Milling tool wear sample.
Tool blade image: 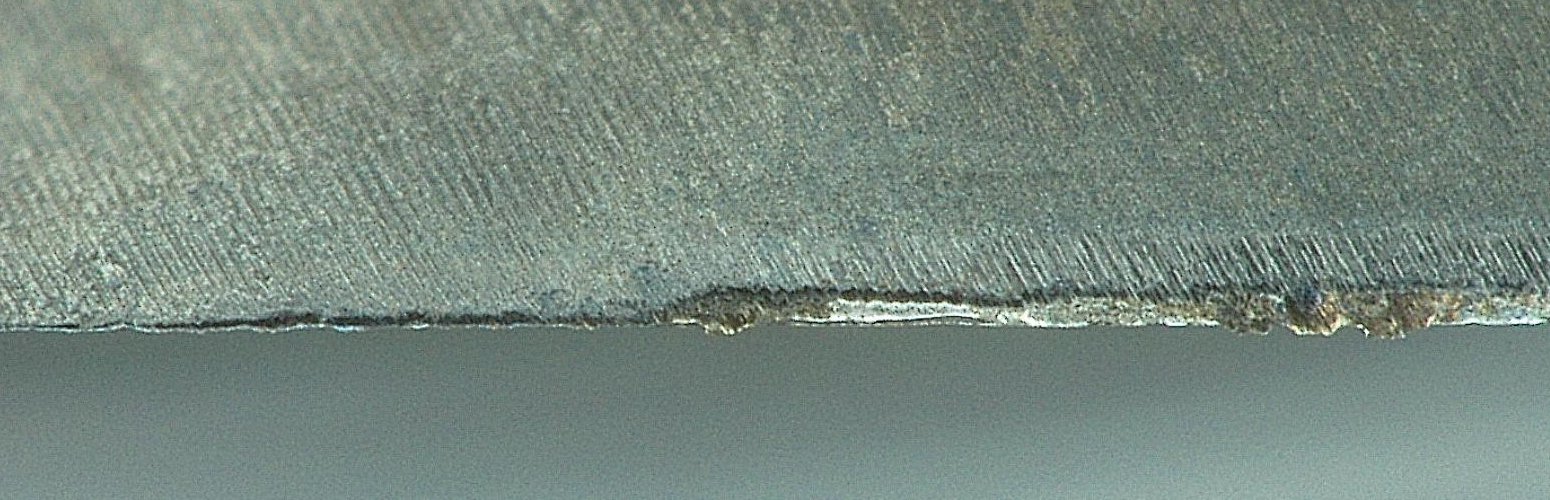
Chip image: 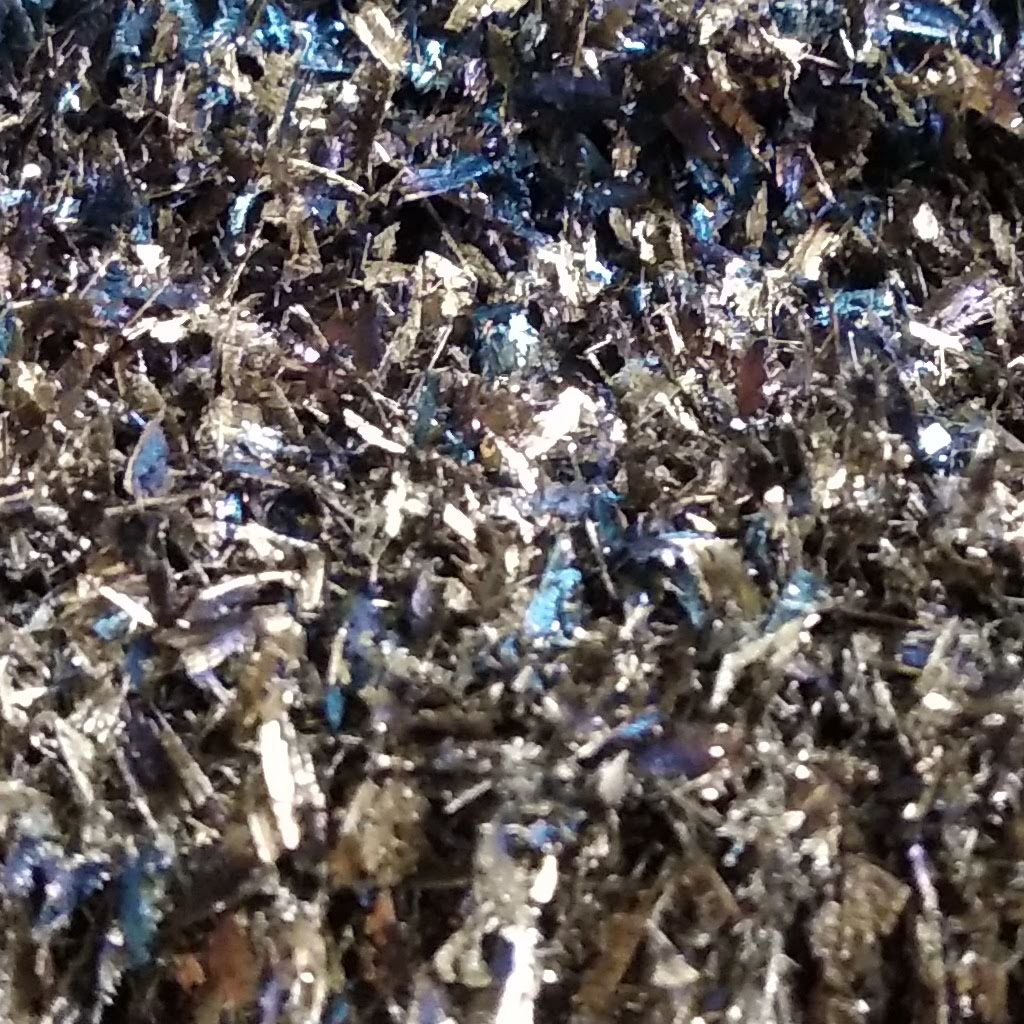
Workpiece image: 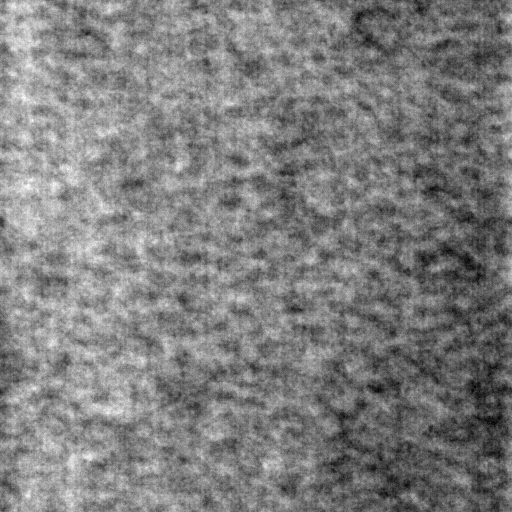
Tool wear state: used
Gaps: 5.88
Flank wear: 105.65
Overhang: 28.11
Force-signal Mel-spectrograms (X, Y, Z axes): 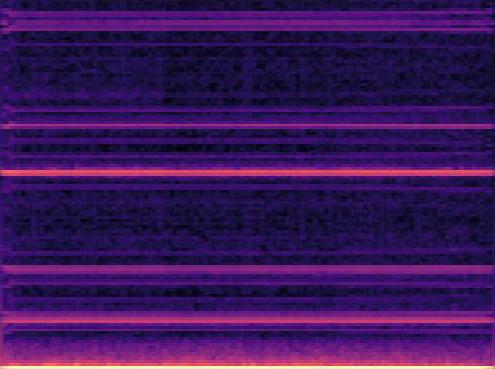 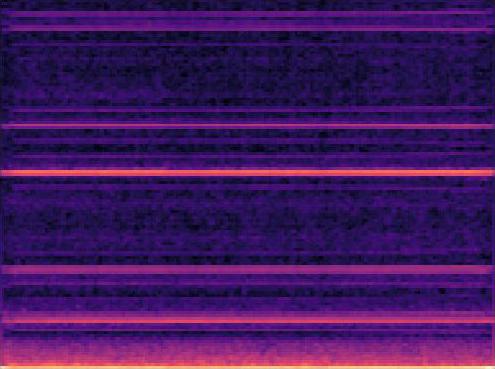 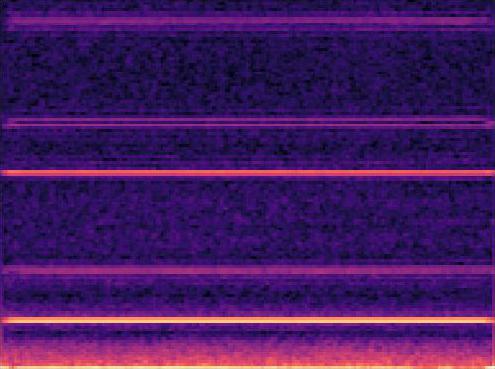
Force-signal scalograms (X, Y, Z axes): 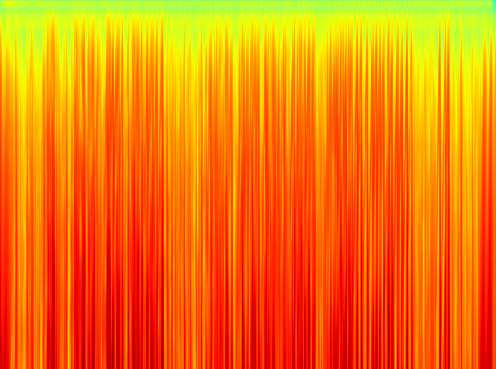 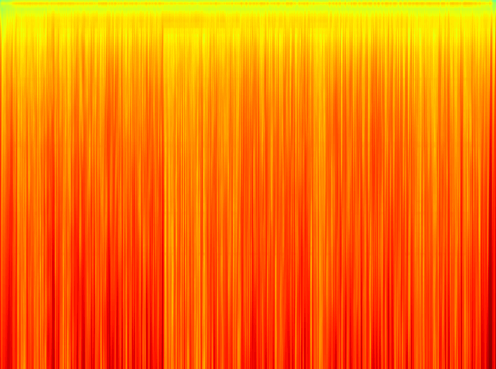 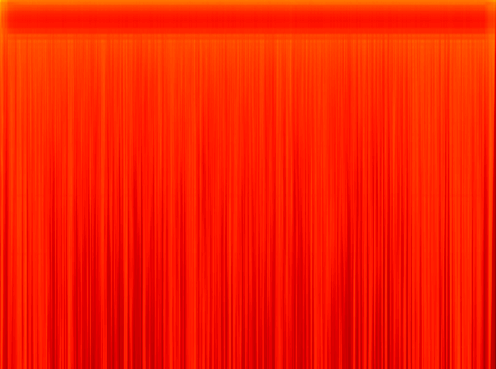
Force phase: steady_state_stabilization_wear